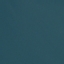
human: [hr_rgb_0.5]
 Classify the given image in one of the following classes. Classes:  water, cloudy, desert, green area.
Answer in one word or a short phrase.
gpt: water